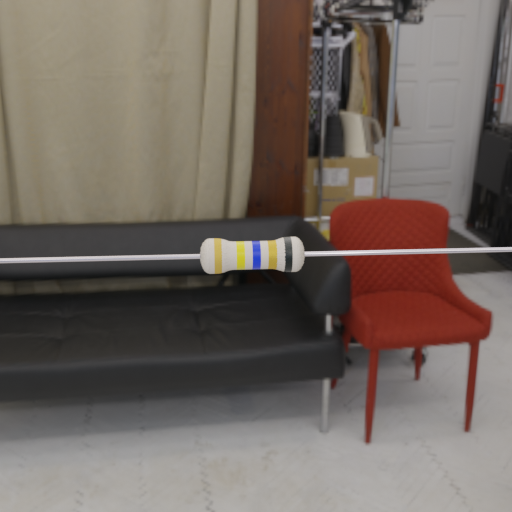
Resistor colour bands (in order): gold, yellow, blue, gold, black